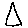
Label: triangle